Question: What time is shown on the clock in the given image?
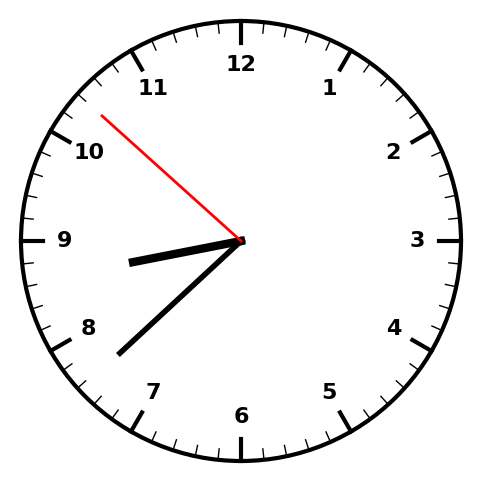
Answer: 08:37:52